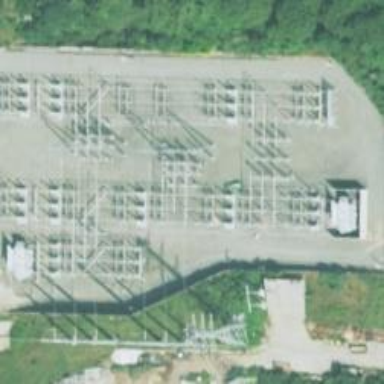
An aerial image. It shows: Switch used for power control.